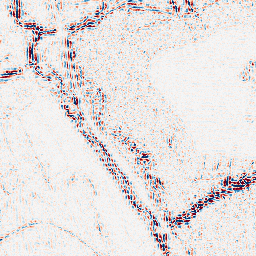
Category: wavelet
Decomposition family: wavelet_dwt
Decomposition parameters: wavelet: sym4
level: 2
Upsampling method: sinc_hamming
Upsampling parameters: scale: 4
kernel_size: 16
Upsampling scale: 4